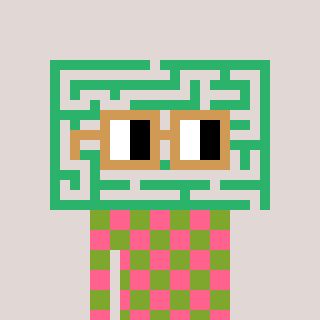
a pixel art character with square brown glasses, a maze-shaped head and a slimegreen-colored body on a warm background